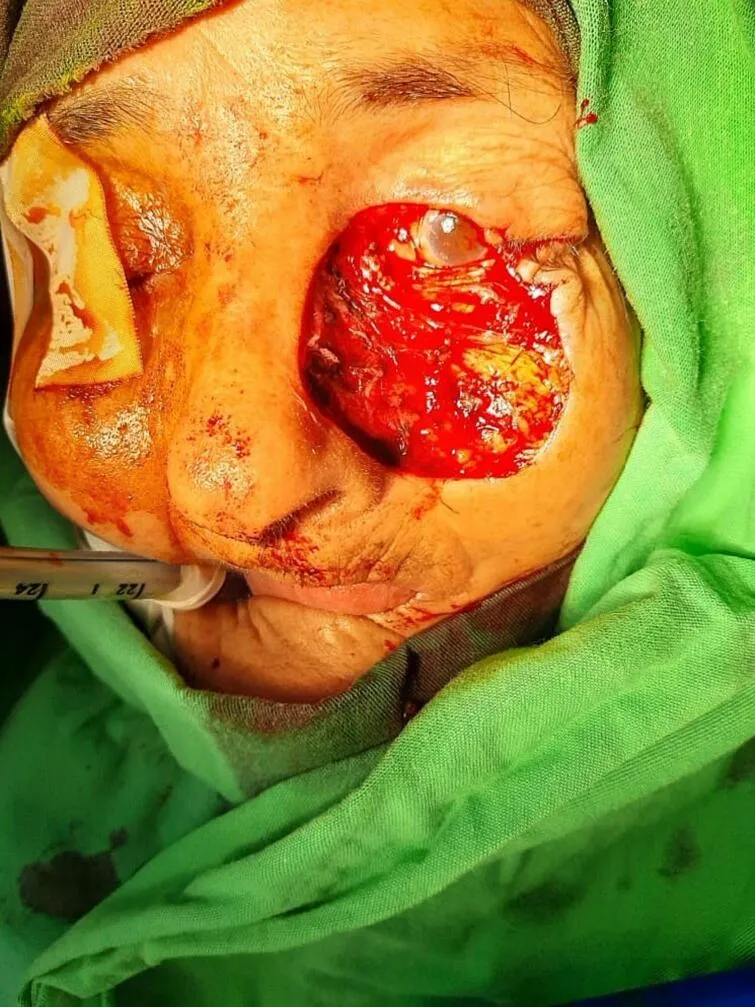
The wide excision during the surgery.
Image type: medical_photograph (other_medical_photograph)